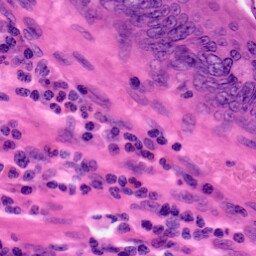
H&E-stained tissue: Colon